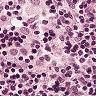
Metastatic tissue present: no